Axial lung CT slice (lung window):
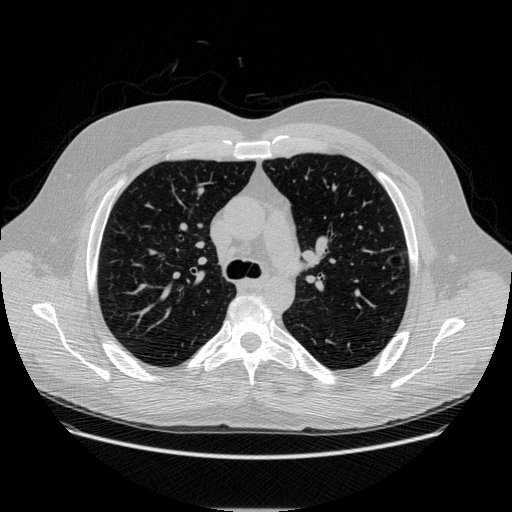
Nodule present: yes
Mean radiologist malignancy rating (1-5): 3